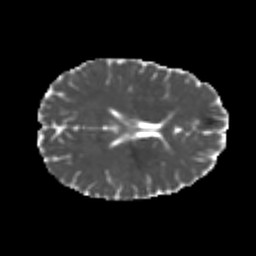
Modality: MD
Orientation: axial
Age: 22
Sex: male
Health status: healthy
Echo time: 0.074 s